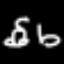
Label: frog